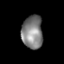
Tissue: lung
Cell type: Myeloid cells
Senescence score: 0.09963
Nuclear area (px): 684
Mean DAPI intensity: 127.923